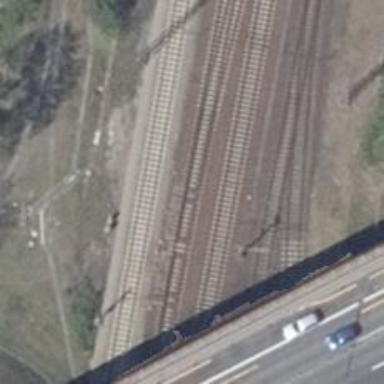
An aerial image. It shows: Railway switch with the turnout pointing to the right.